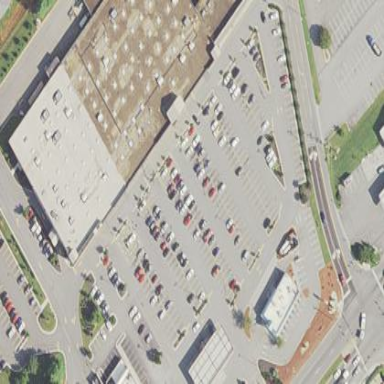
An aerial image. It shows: Retail building housing supermarket.